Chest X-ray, AP view. Patient: 61 years old, sex F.
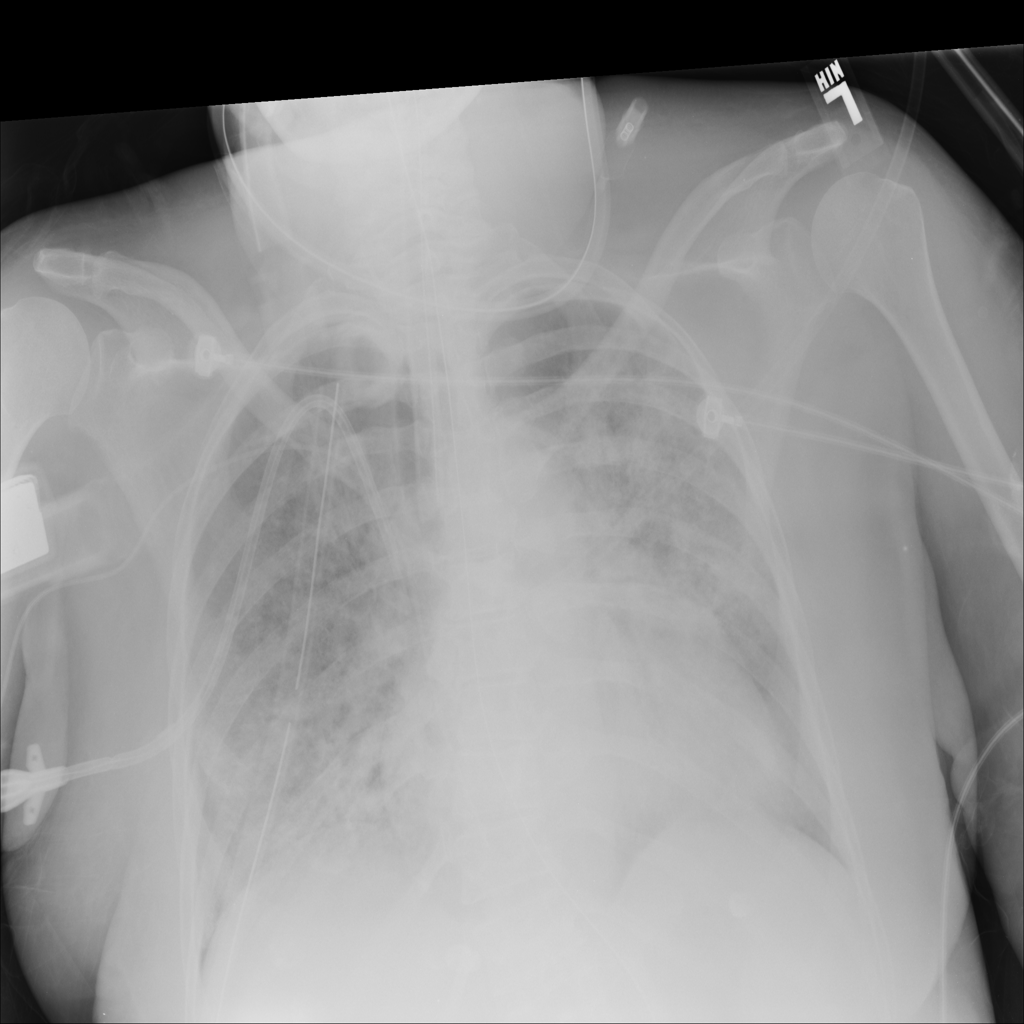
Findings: Consolidation, Infiltration